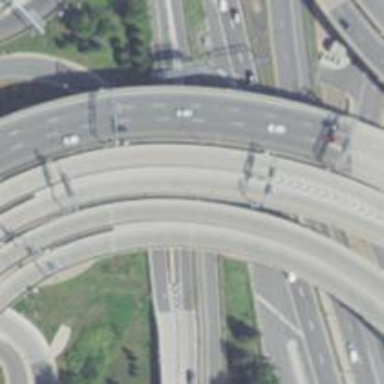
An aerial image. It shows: Asphalt motorway link.